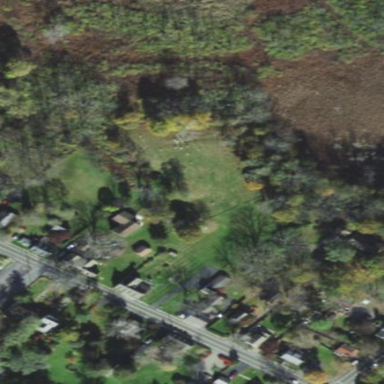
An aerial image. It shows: Cemetery.